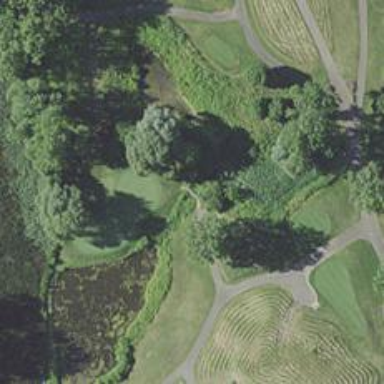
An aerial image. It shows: Bridge over path used as golf cartpath.